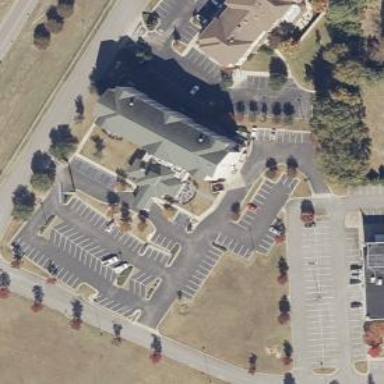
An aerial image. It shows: Hotel building.